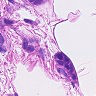
Metastatic tissue present: yes